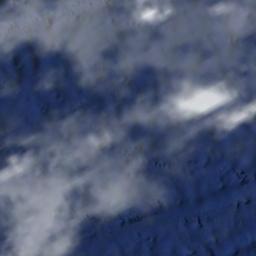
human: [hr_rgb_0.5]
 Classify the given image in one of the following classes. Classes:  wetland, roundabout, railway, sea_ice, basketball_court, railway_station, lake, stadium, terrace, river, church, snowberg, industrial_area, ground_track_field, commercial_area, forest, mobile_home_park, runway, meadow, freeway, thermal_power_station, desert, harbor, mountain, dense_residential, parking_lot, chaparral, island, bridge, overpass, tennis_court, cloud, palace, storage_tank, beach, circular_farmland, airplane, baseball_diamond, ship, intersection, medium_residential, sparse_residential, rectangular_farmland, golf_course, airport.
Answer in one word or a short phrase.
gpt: cloud